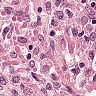
Metastatic tissue present: no